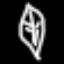
Label: leaf